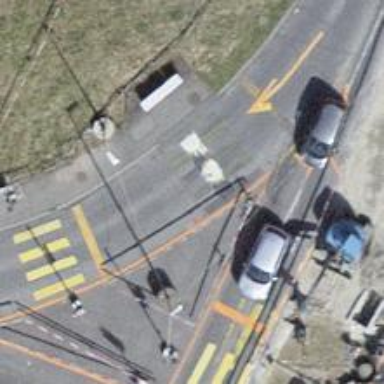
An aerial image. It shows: Crossing with traffic signals.